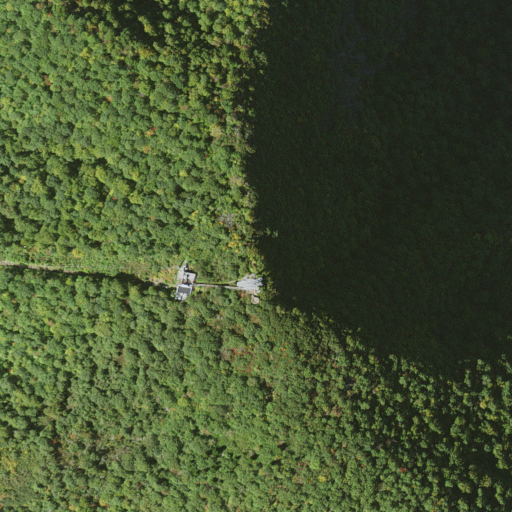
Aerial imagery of mountain in North Carolina named Mount Pisgah containing deciduous forest, mixed forest, shrub, and open development